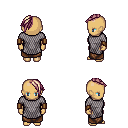
a pixel art fantasy rpg character, female body template, human, tanned skin, chain mail, robe skirt, white blonde long mohawk hairstyle, leather bracers, four views (front, back, left, right), 2x2 character sprite sheet, small pixel art, hard edges, no anti-aliasing